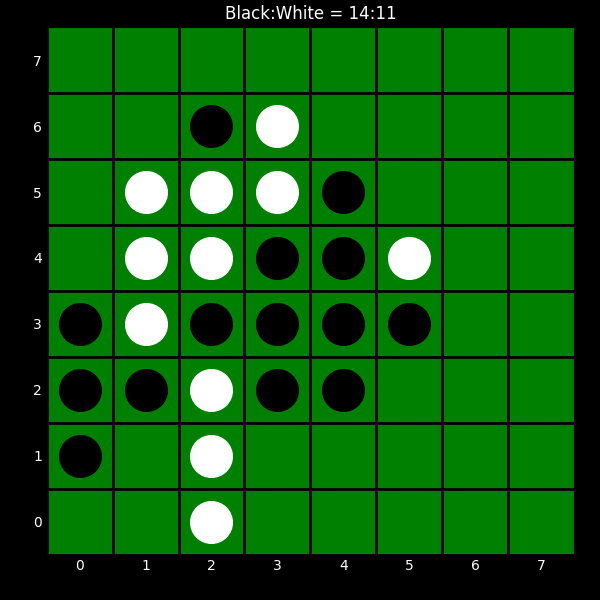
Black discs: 14
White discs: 11